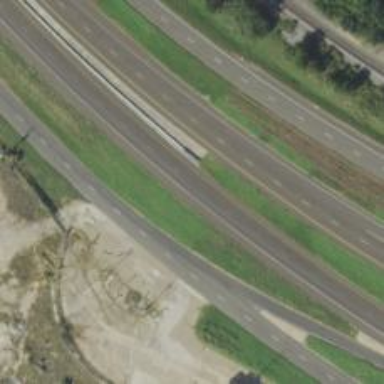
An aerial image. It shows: Motorway.